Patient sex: F
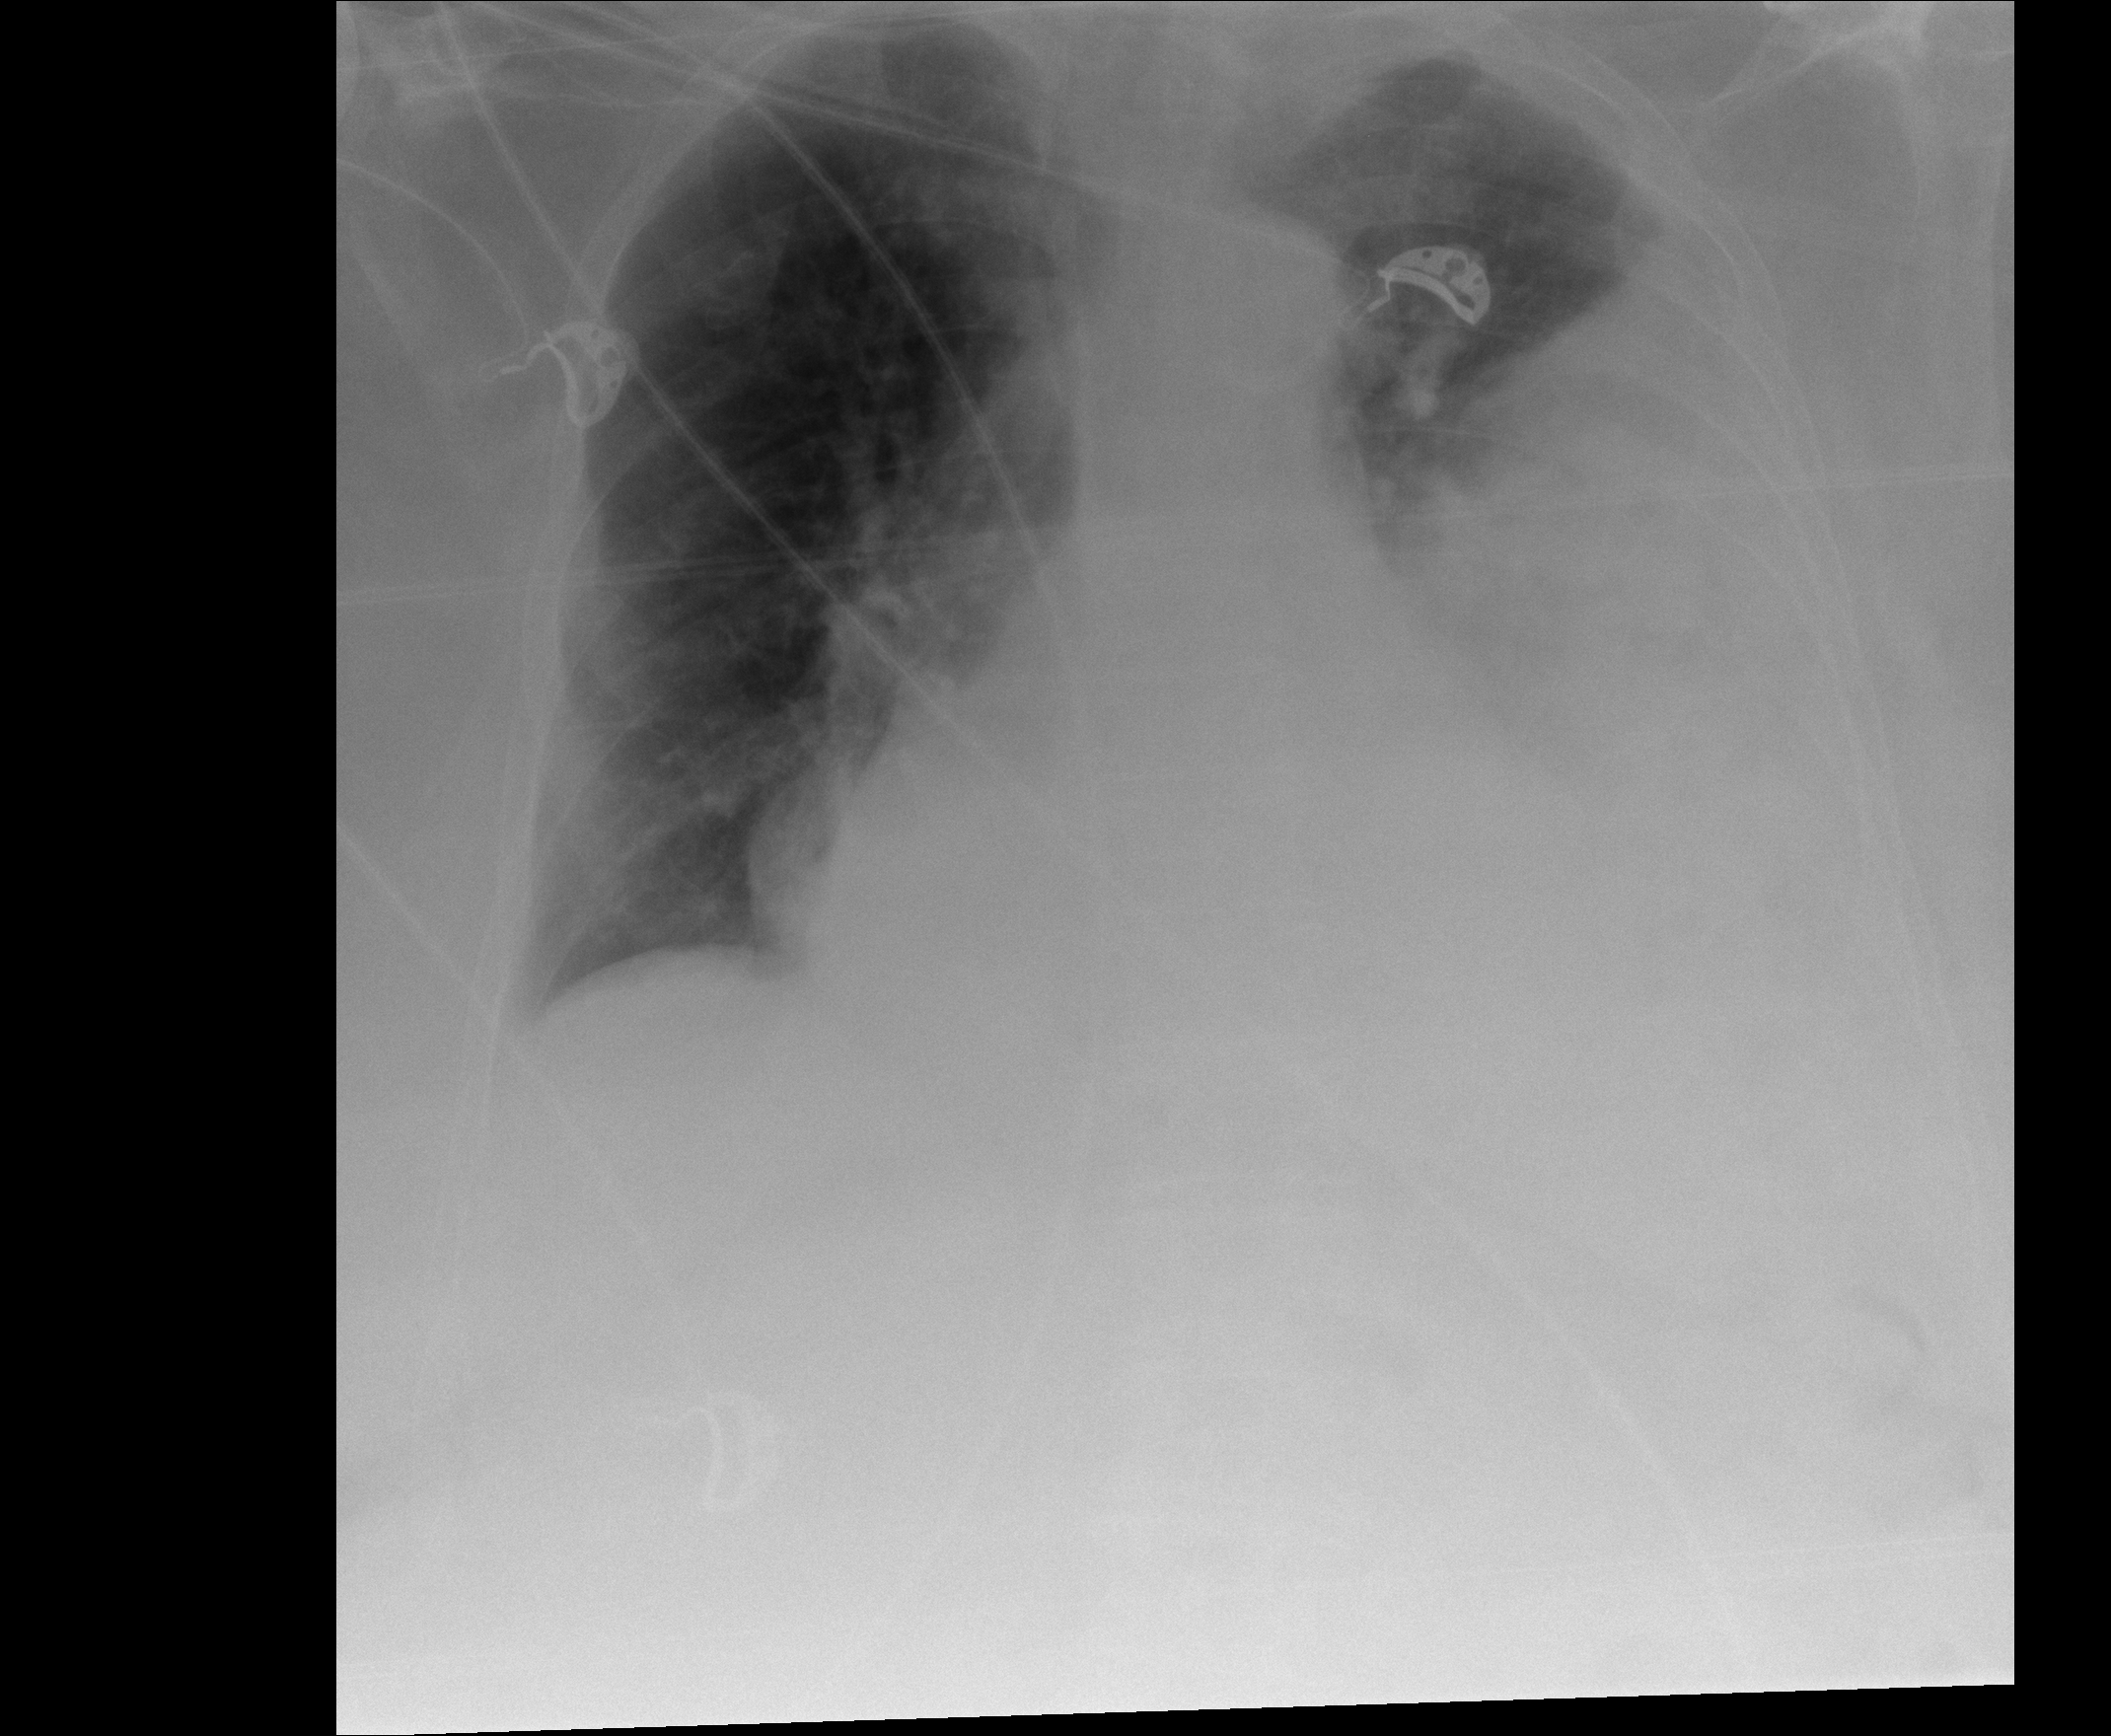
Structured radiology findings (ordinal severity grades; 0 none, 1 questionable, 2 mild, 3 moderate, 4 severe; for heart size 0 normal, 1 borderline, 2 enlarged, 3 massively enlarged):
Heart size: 1
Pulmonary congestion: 2
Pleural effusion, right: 0
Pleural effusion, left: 3
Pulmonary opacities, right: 0
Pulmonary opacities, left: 4
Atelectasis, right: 0
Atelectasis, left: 4